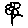
Label: flower